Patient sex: M
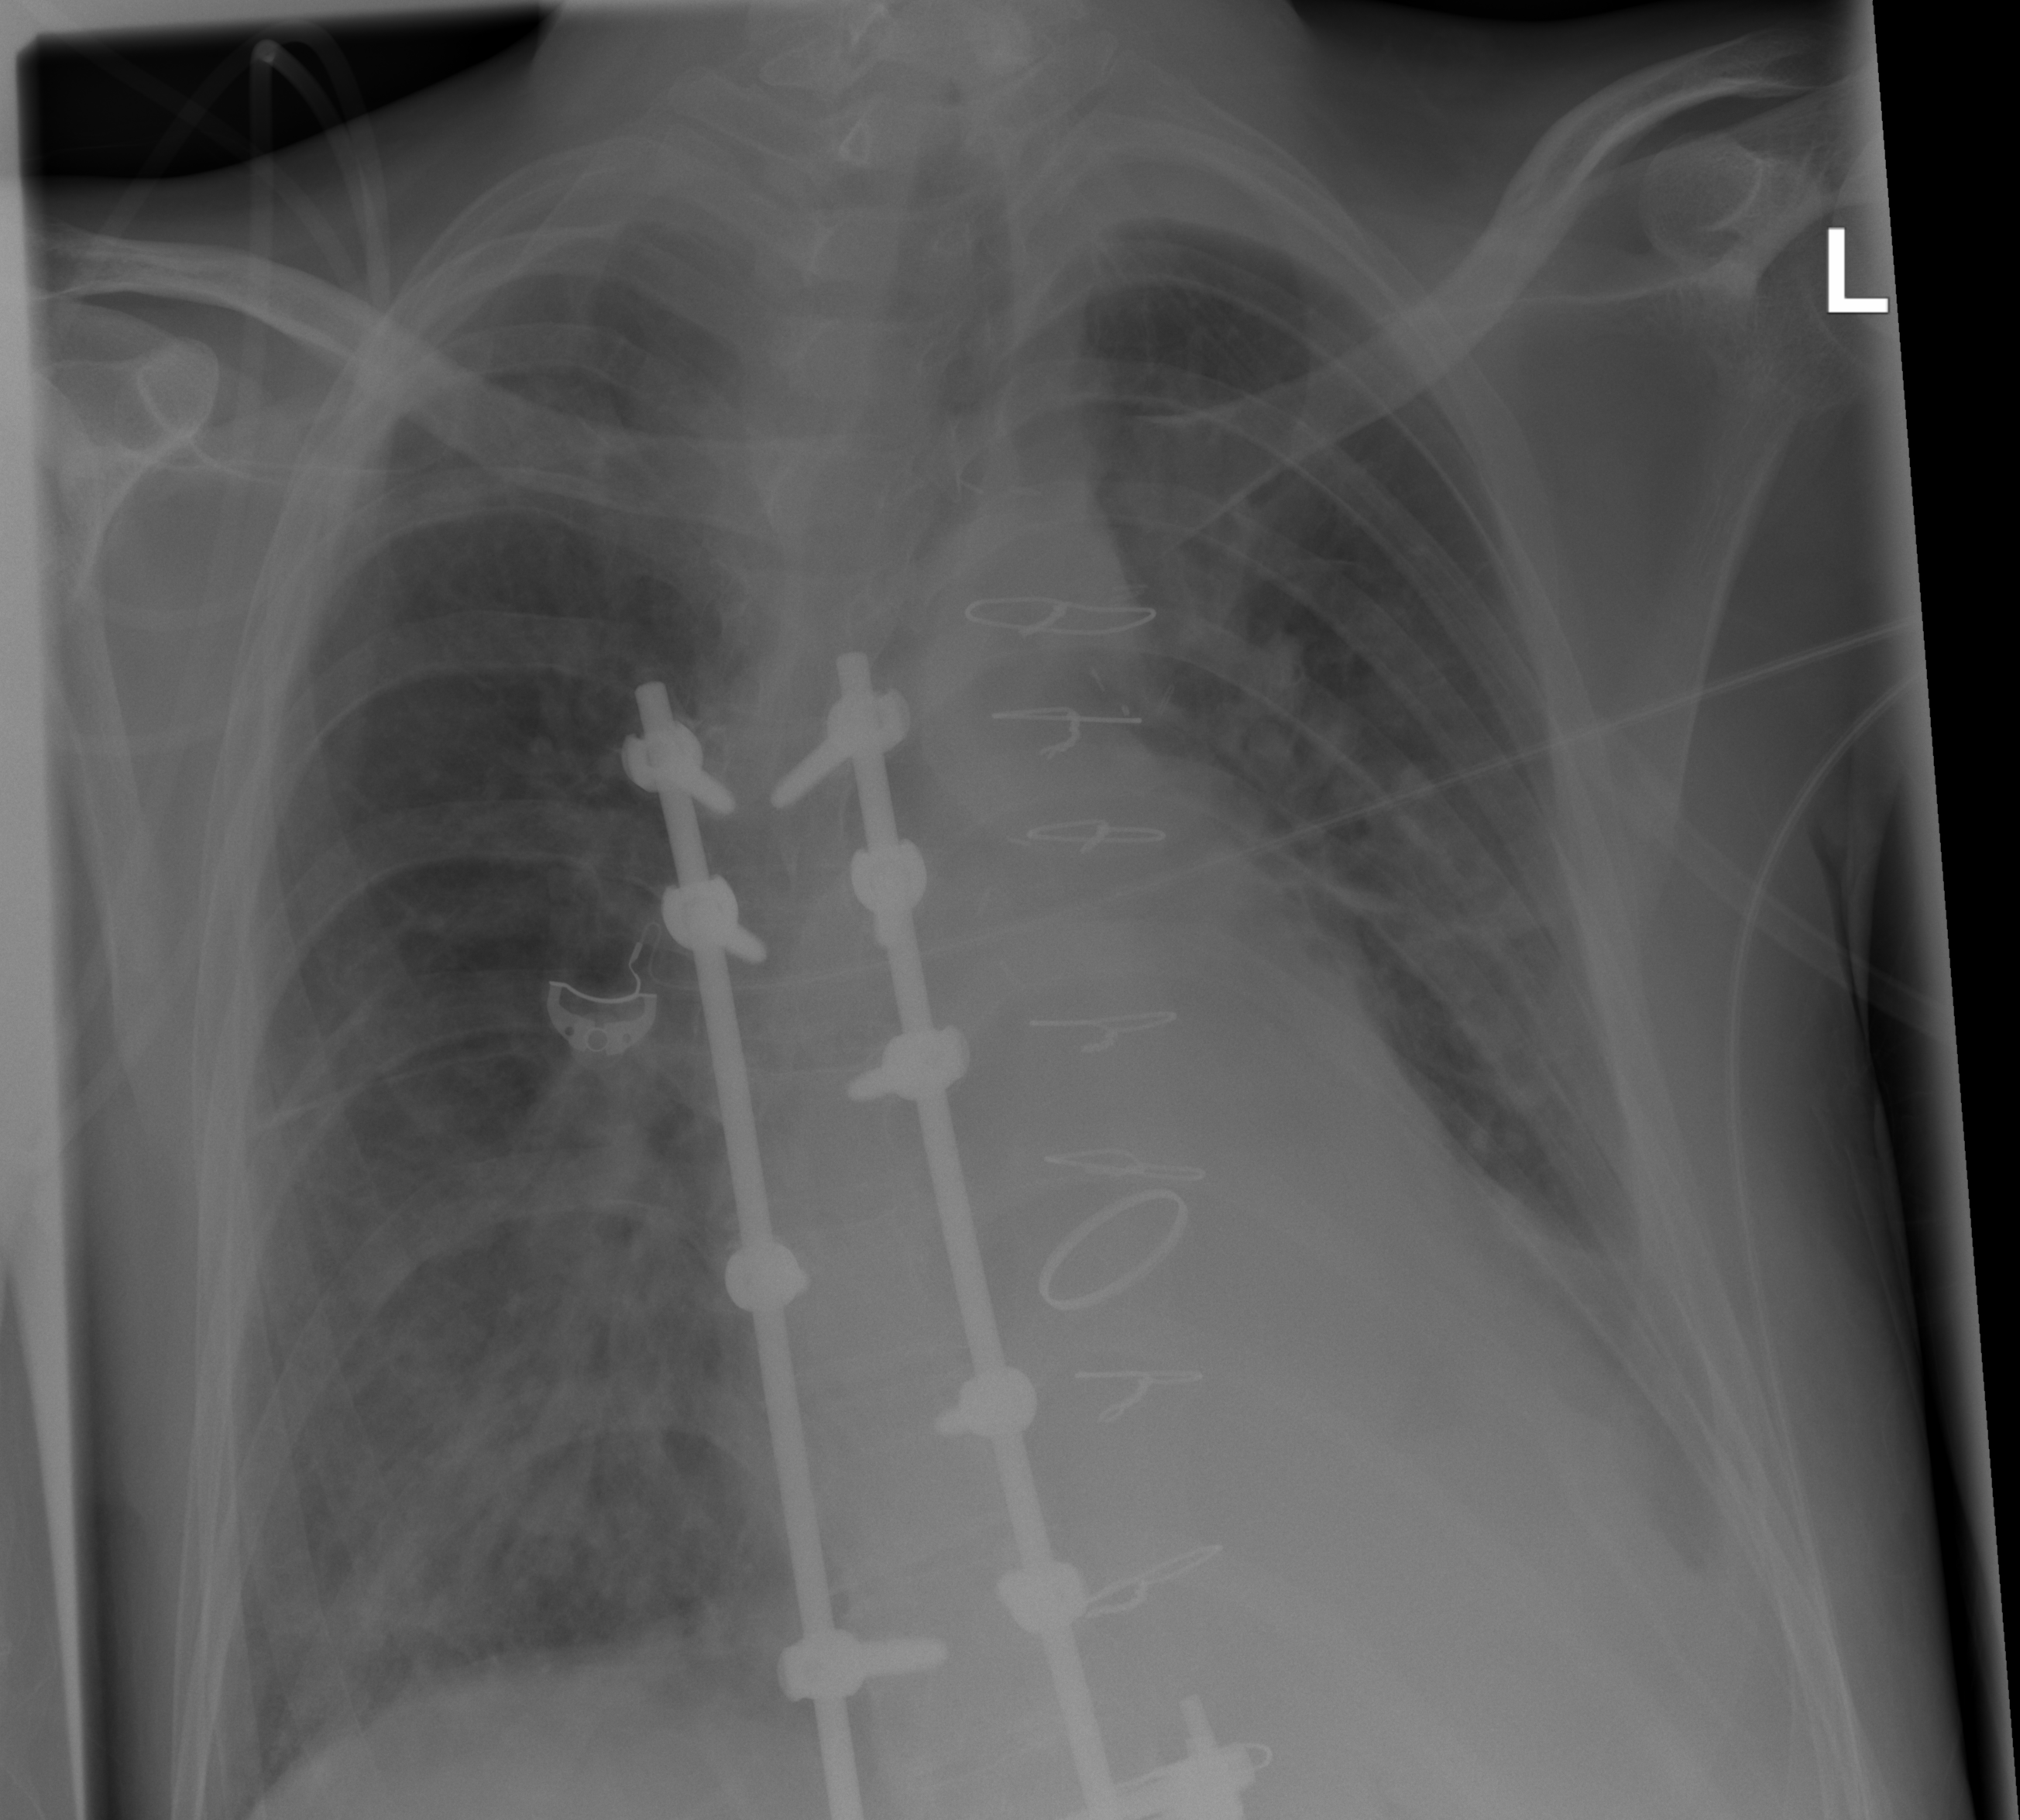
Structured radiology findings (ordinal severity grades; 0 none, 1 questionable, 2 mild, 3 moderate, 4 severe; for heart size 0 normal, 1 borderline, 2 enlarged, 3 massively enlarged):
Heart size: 0
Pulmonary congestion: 0
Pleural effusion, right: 0
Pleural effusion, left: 0
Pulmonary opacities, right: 2
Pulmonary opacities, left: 2
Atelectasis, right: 0
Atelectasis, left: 0